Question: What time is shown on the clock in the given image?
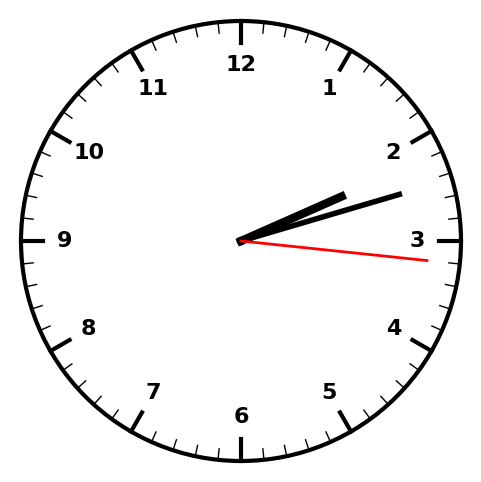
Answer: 02:12:16